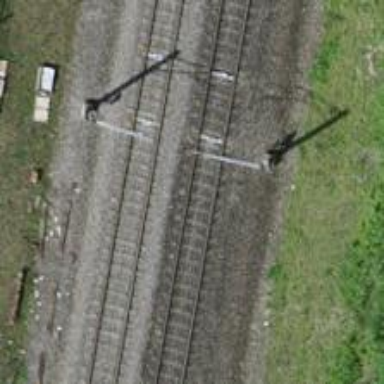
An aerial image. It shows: Single railway track with electrified contact line.